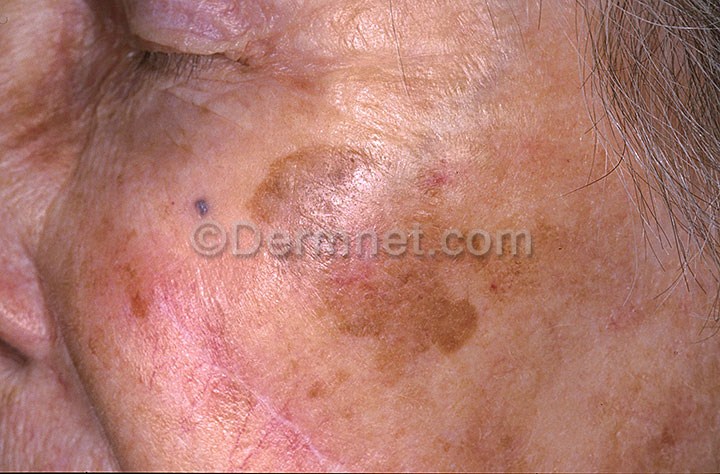
Disease: Light Diseases and Disorders of Pigmentation